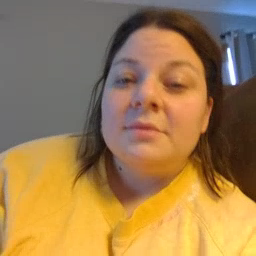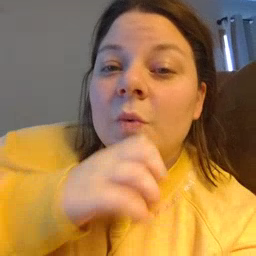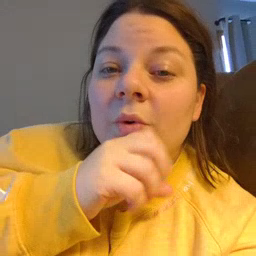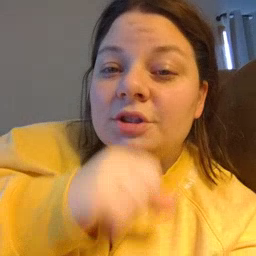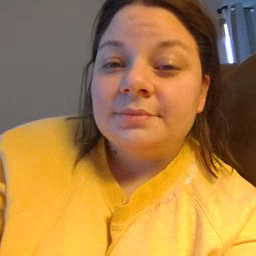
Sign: orange